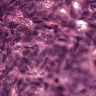
Metastatic tissue present: yes